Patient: sex M, age 60
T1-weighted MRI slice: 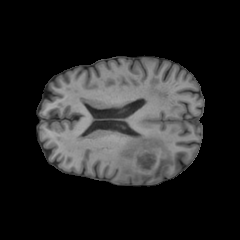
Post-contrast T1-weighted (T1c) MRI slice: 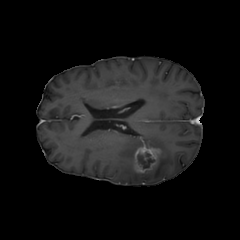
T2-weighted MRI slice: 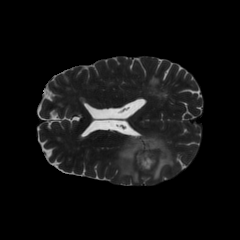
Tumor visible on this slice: yes
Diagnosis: Glioblastoma, IDH-wildtype
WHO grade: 4